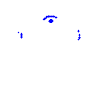
Particle: proton